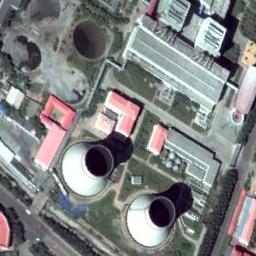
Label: thermal_power_station